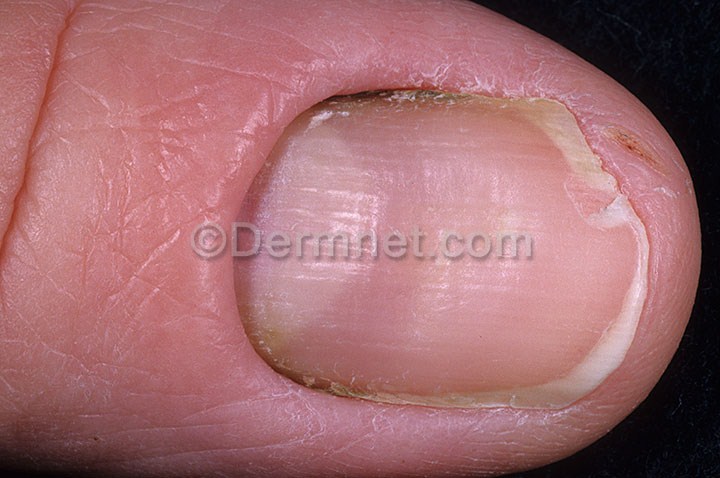
Disease: Nail Fungus and other Nail Disease